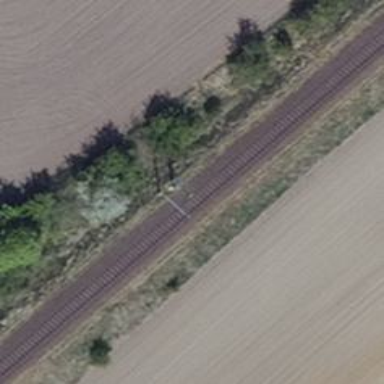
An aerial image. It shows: Railway signal.